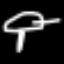
Label: mushroom